Question: I'm trying to use Aspose PDF Kit (4.7.0) to display a PDF in JScrollPane as documented in their <URL>' method.
The result is that I can only see 1 page of my -very simple- document and it is not being correctly rendered:

Here is my code below:
'''
import java.awt.BorderLayout;
import javax.swing.JFrame;
import javax.swing.JLabel;
import javax.swing.JScrollPane;
import com.aspose.pdf.kit.PdfViewer;
public class SimplePdfViewer extends JFrame
{
/**
* serialVersionUID
*/
private static final long serialVersionUID = -494213537688110764L;
public SimplePdfViewer()
{
try
{
// Aspose license initialisation
Aspose.init();
PdfViewer pdfviewer = new PdfViewer();
pdfviewer.openPdfFile("src/main/resources/10 pages.pdf");
//decode the pdf page, I also tried pdfViewer.decodeAllPages() and only the last one is displayed.
pdfviewer.decodePage(1);
pdfviewer.setPdfPageParameters(1, 1);
JScrollPane displayScrollPane = pdfviewer.showPdf();
getContentPane().add(displayScrollPane, BorderLayout.CENTER);
}
catch (Exception e)
{
// TODO Auto-generated catch block
e.printStackTrace();
getContentPane().add(new JLabel(e.getMessage()));
}
setDefaultCloseOperation(JFrame.EXIT_ON_CLOSE);
pack();
setVisible(true);
}
public static void main(String[] args)
{
new SimplePdfViewer();
}
}
'''
Am I missing something ?
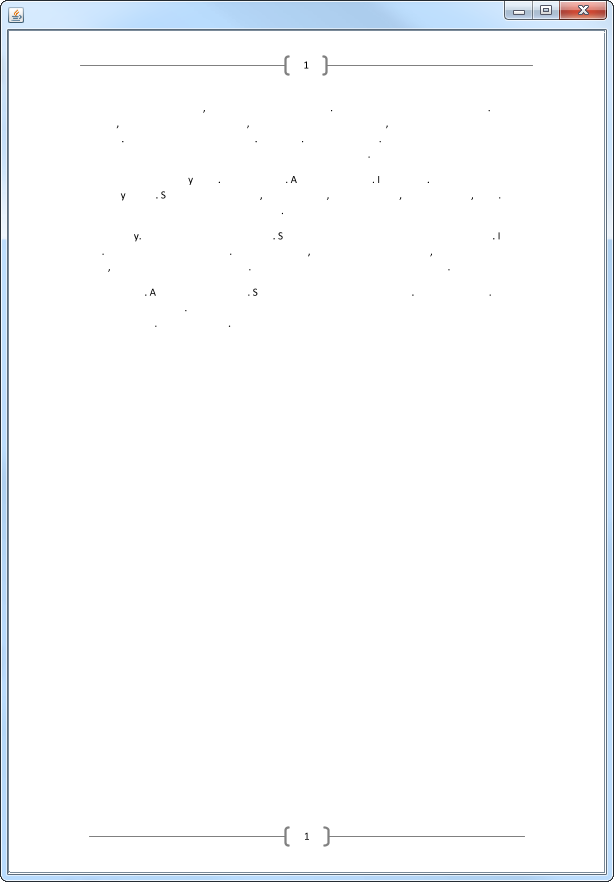
Answer: Ok, be aware that it is actually not implemented :
<URL>